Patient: sex M, age 75
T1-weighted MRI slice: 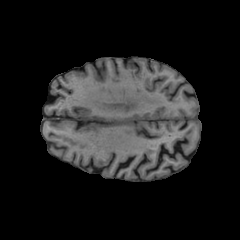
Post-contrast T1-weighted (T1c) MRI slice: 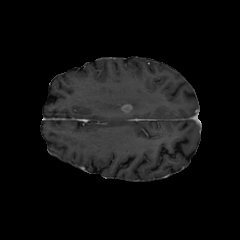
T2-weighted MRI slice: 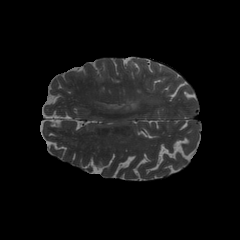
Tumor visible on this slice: yes
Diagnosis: Glioblastoma, IDH-wildtype
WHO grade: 4